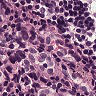
Metastatic tissue present: yes